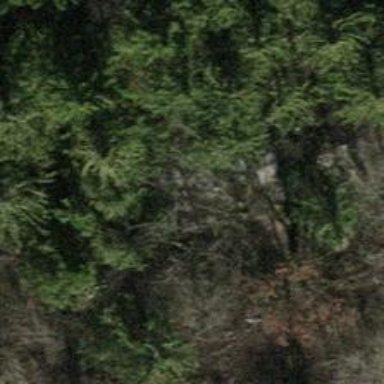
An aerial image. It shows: Broadleaved tree in natural setting.